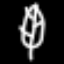
Label: leaf